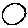
Label: circle